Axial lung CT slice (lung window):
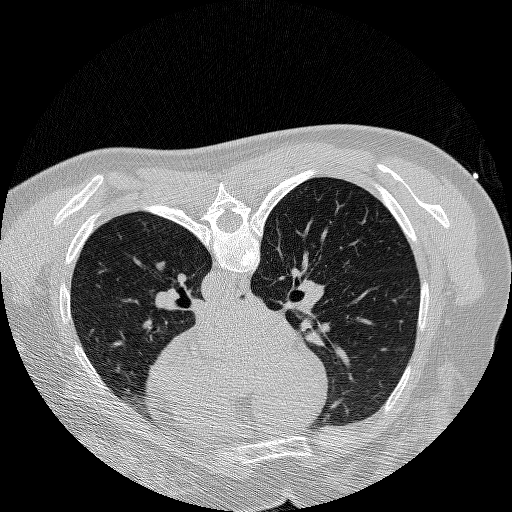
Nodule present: no